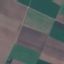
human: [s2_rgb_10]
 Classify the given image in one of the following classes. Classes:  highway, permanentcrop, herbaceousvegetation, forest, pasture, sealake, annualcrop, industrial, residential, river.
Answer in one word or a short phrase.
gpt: AnnualCrop